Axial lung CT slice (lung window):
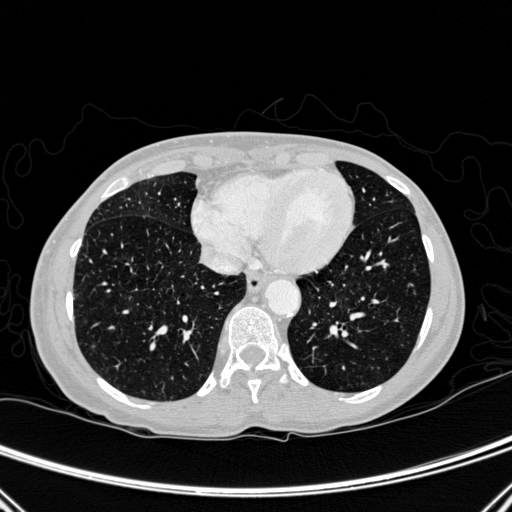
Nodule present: no